RGB frame:
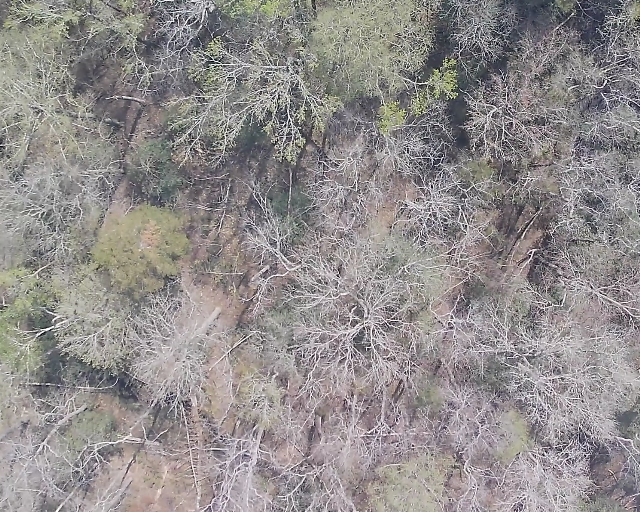
Thermal frame:
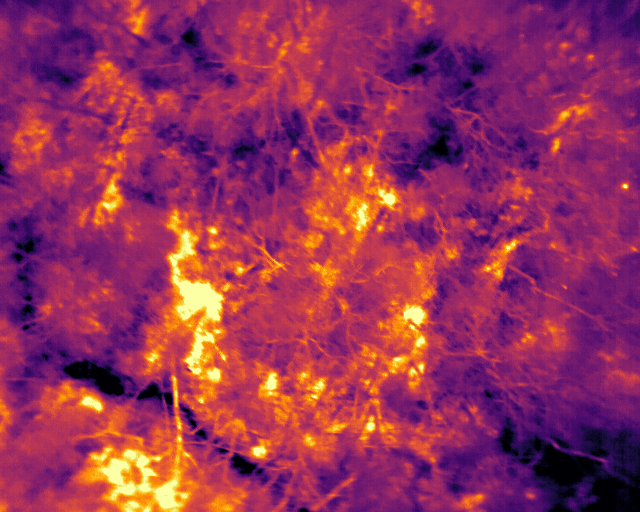
Captured: 2026-02-26 03:42:27
Pixels at or above 80 °C: 0 (fraction of frame: 0)